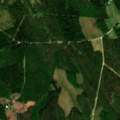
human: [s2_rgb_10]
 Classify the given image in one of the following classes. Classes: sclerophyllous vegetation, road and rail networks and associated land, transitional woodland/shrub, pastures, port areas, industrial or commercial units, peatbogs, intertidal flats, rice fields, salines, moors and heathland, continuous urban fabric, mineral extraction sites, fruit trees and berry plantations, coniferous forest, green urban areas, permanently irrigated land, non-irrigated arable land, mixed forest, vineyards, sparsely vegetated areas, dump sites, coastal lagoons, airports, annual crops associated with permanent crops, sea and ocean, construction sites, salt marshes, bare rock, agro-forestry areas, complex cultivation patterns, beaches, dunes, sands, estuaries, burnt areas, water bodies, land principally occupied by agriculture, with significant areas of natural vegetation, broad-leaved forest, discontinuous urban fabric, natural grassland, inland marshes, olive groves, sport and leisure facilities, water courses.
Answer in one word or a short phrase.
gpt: coniferous forest, mixed forest, transitional woodland/shrub